Aerial crown-view tile of a tropical tree (Barro Colorado Island, Panama), acquired 20241014:
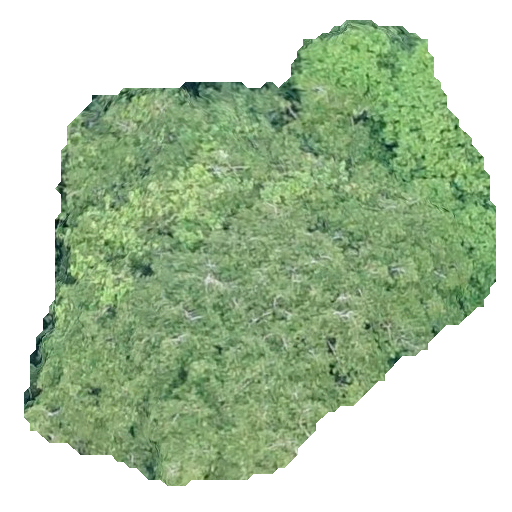
Species: Virola surinamensis
GBIF accepted scientific name: Virola surinamensis
Crown area: 236.215 m²